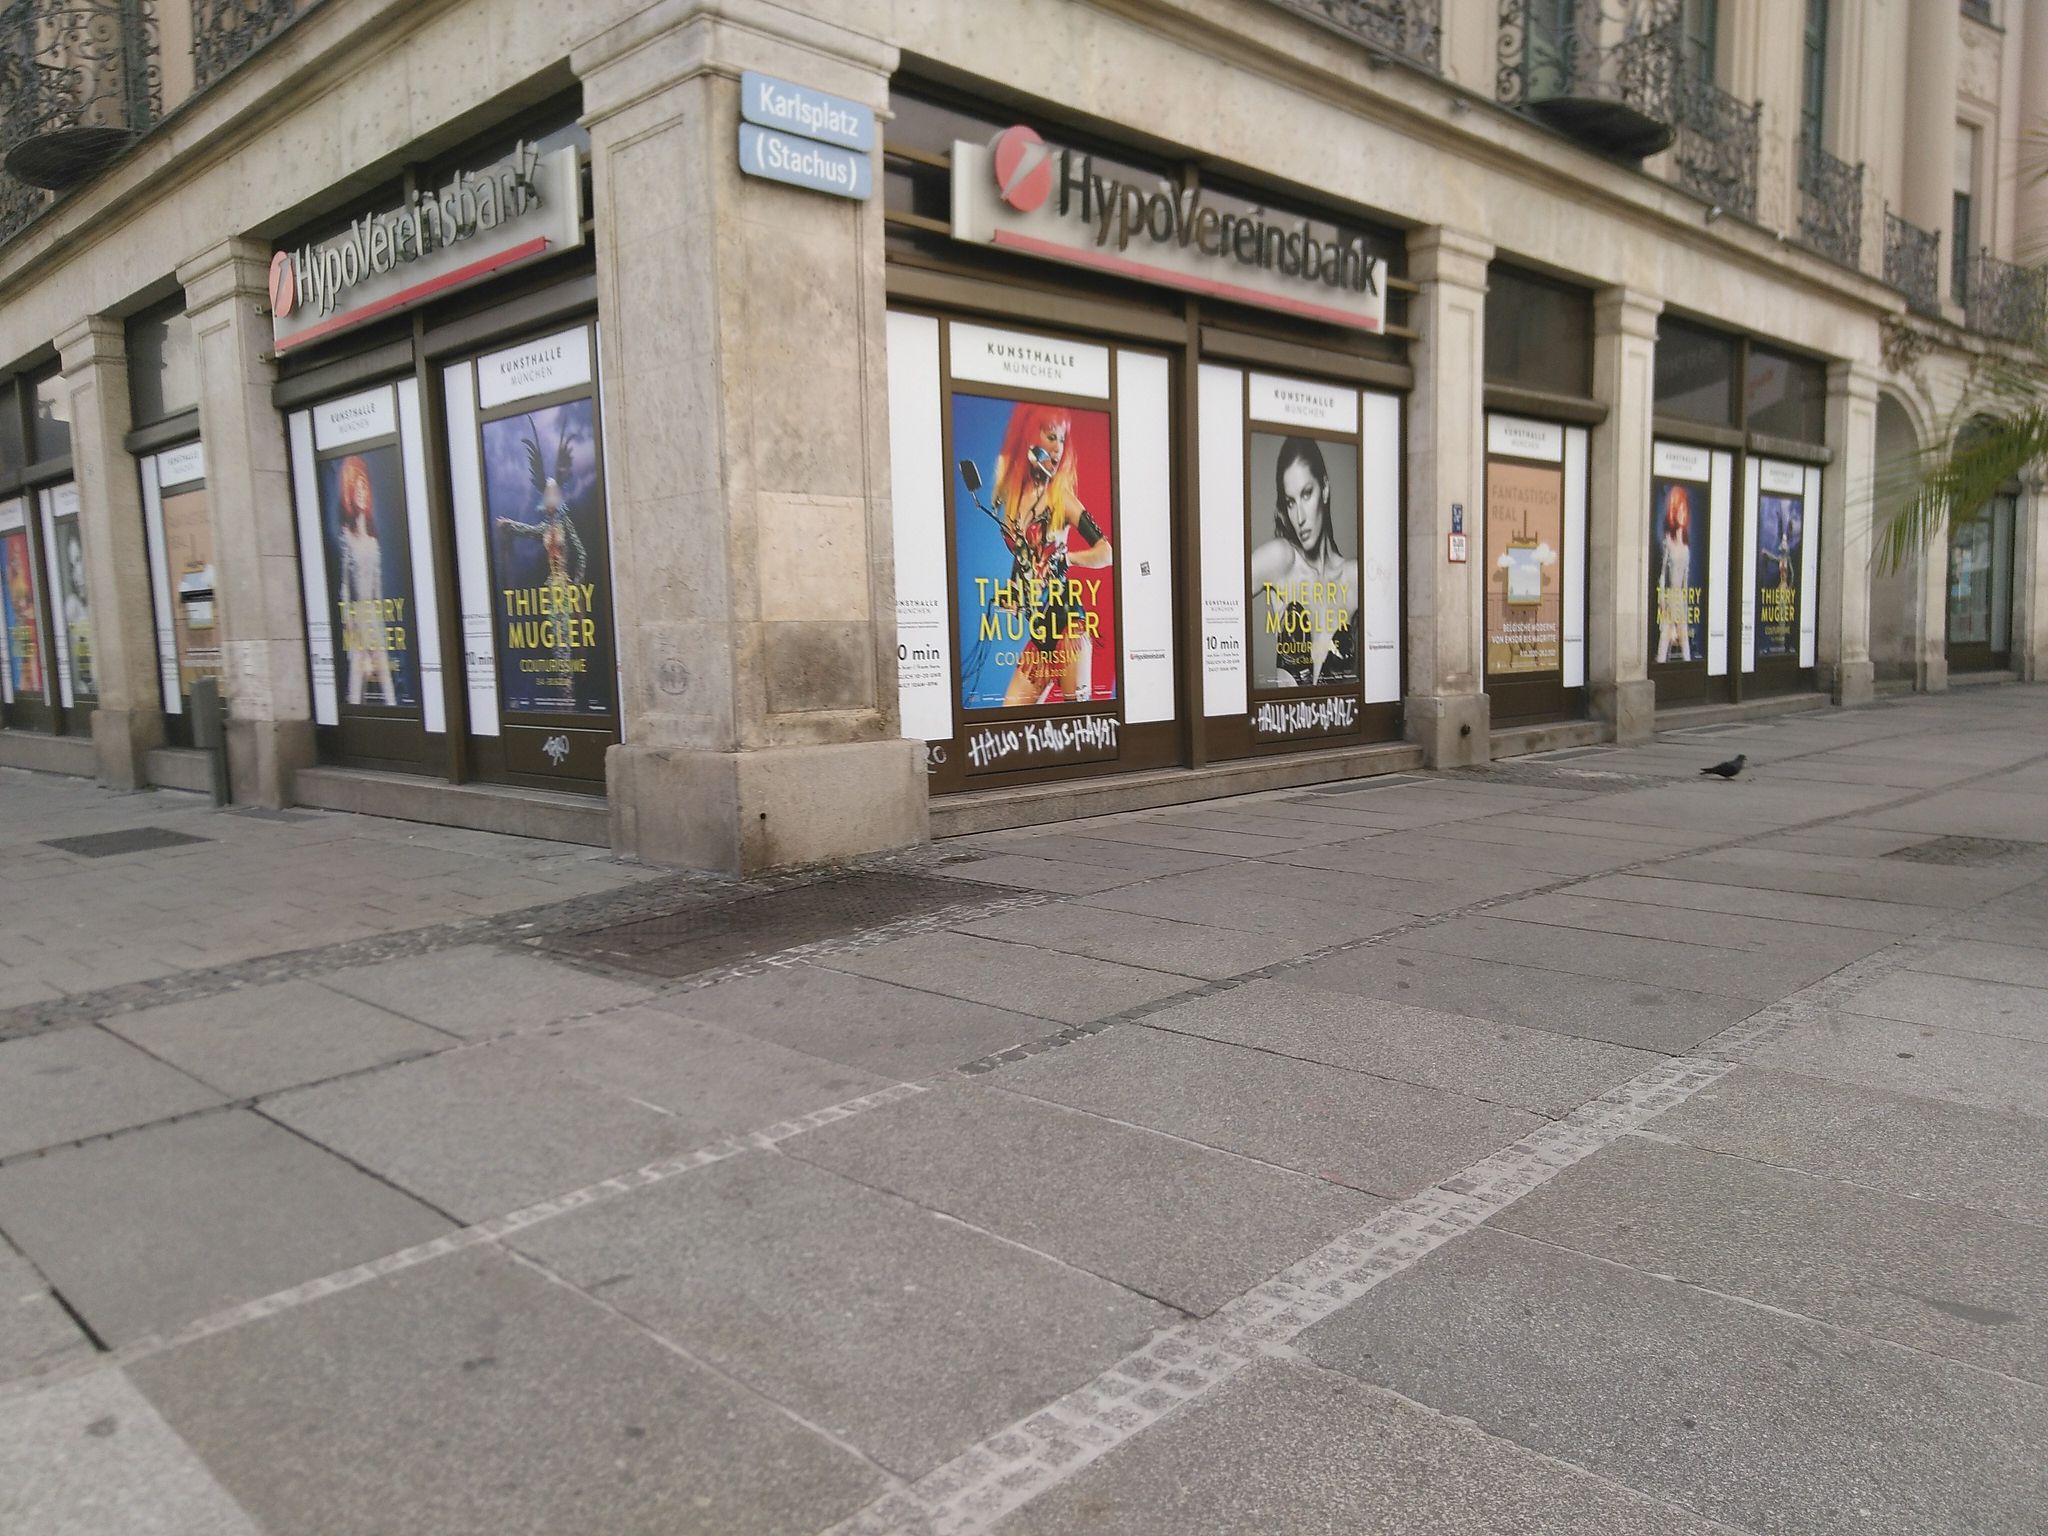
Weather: clear
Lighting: day
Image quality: good
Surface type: walking surface
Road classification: pedestrian, steps, footway
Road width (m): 1.60
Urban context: urban centre
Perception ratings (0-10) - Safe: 7.15, Lively: 8.52, Beautiful: 4.34, Boring: 3.1, Depressing: 7.22, Wealthy: 6.82